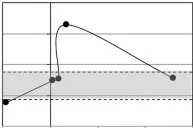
Concussion case 1: transient symptoms. X axis is days before and after concussion, with day 0 being the day of concussion. : [GFAP]EAAT1+/[CD81]EAAT1+ ratio.
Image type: chart (chart)